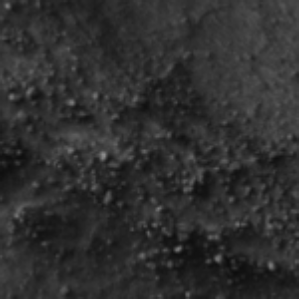
Label: frost